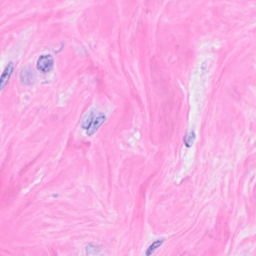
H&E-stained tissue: Breast